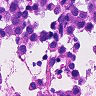
Metastatic tissue present: yes